Question: I'm trying to get a transparent overlay sliding down in an app, pretty much like this here (all/filter-by):

So far I found react-native-slider and react-native-overlay. I modified the slider to work from top to bottom, but it always moves down the ListView as well. If using react-native-overlay, the overlay is static and I can't move it.
I added some demo code from the original react-native tutorial <URL>. When clicking the button, the content should stick, and the menu should overlay. The transparency is not that important right now but would be awesome.
What would be the smartest solution?
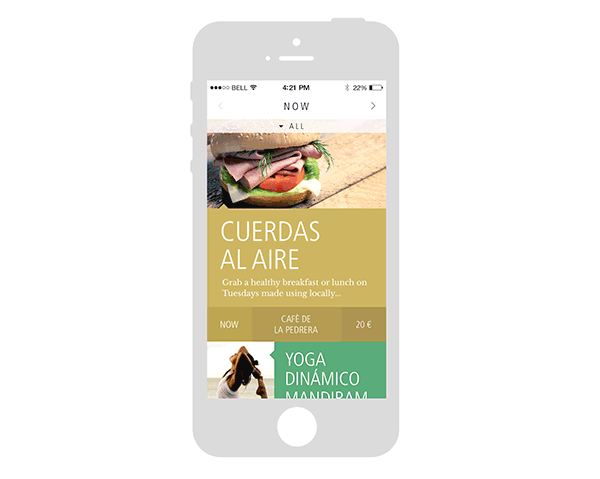
Answer: The key to your ListView not moving down, is to set the positioning of the overlay to 'absolute'. By doing so, you can set the position and the width/height of the view manually and it doesn't follow the flexbox layout anymore. Check out the following short example. The height of the overlay is fixed to 360, but you can easily animate this or make it dynamic.
'''
'use strict';
var React = require('react-native');
var Dimensions = require('Dimensions');
// We can use this to make the overlay fill the entire width
var { width, height } = Dimensions.get('window');
var {
AppRegistry,
StyleSheet,
Text,
View,
} = React;
var SampleApp = React.createClass({
render: function() {
return (
<View style={styles.container}>
<Text style={styles.welcome}>
Welcome to the React Native Playground!
</Text>
<View style={[styles.overlay, { height: 360}]} />
</View>
);
}
});
var styles = StyleSheet.create({
container: {
flex: 1,
justifyContent: 'center',
alignItems: 'center',
backgroundColor: '#F5FCFF',
},
welcome: {
fontSize: 20,
textAlign: 'center',
margin: 10,
},
// Flex to fill, position absolute,
// Fixed left/top, and the width set to the window width
overlay: {
flex: 1,
position: 'absolute',
left: 0,
top: 0,
opacity: 0.5,
backgroundColor: 'black',
width: width
}
});
AppRegistry.registerComponent('SampleApp', () => SampleApp);
module.exports = SampleApp;
'''